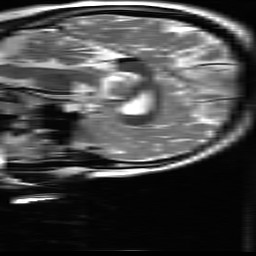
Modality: T2w
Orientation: sagittal
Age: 21
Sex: female
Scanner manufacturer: ge
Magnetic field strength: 3 T
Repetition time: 5.192 s
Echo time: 0.1003 s